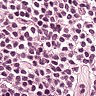
Metastatic tissue present: no